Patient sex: F
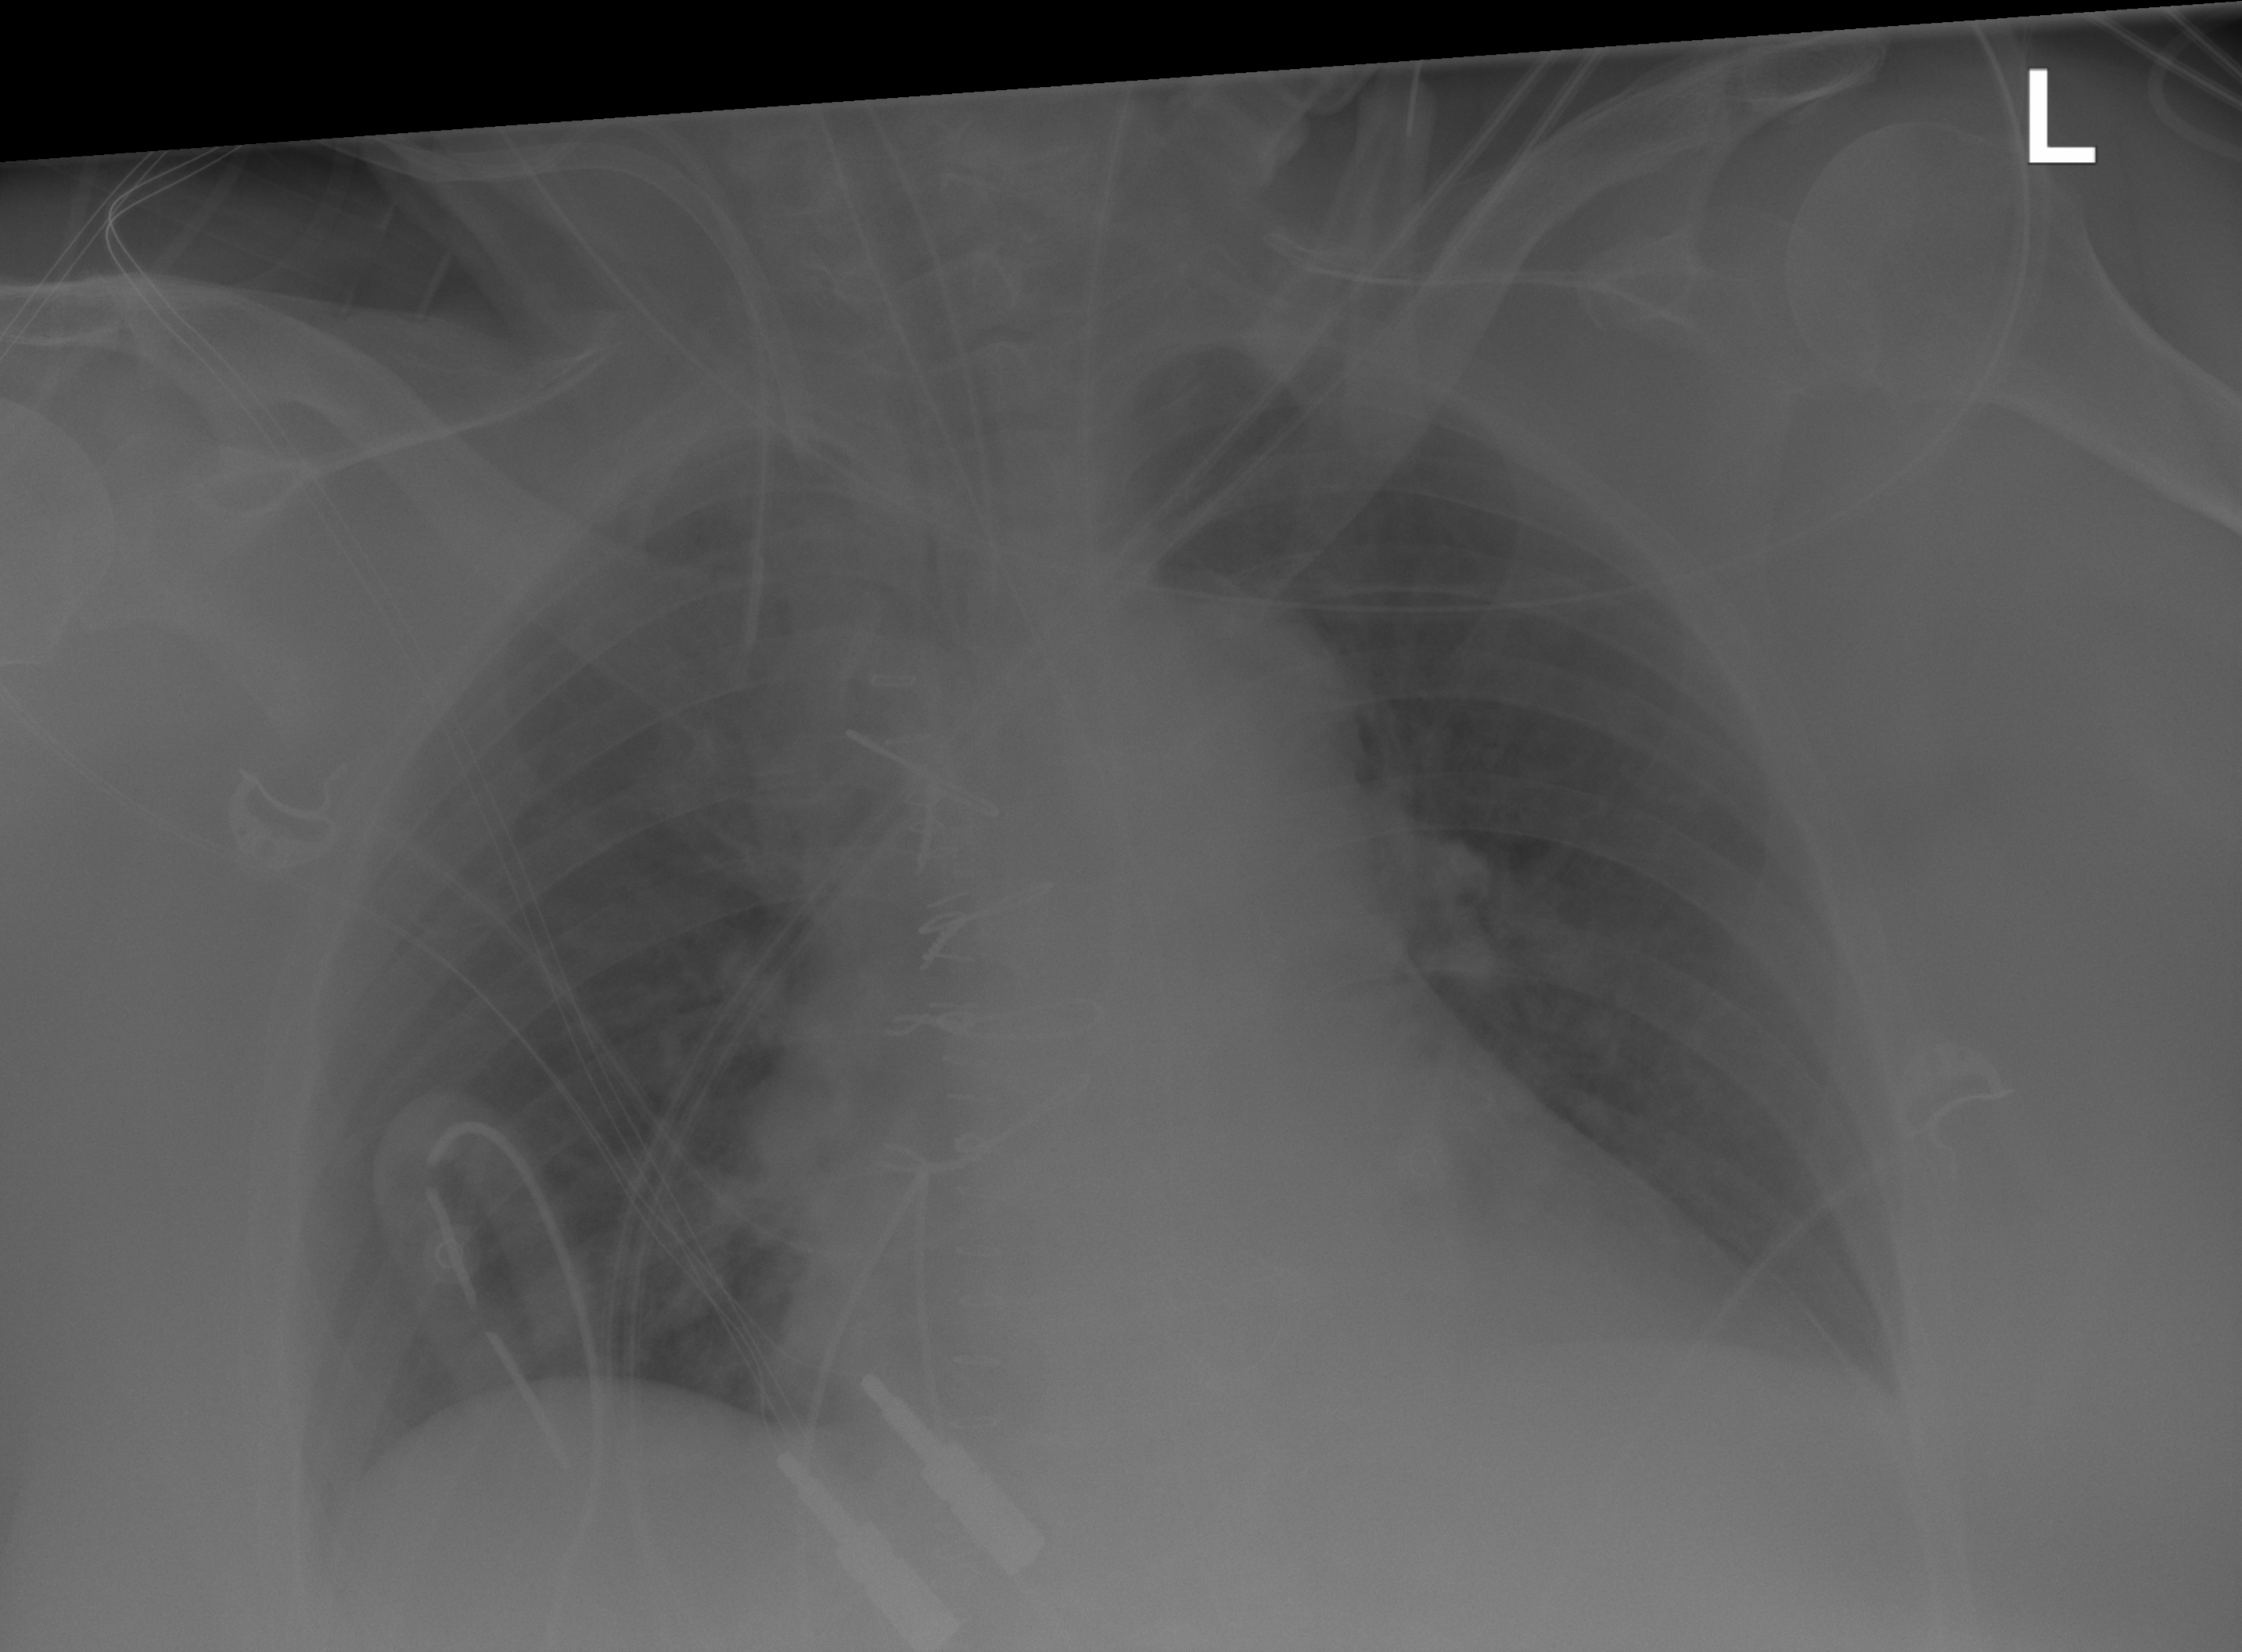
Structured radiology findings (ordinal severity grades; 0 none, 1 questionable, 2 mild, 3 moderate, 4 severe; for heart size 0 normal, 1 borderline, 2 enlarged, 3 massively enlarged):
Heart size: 2
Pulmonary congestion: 2
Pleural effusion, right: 2
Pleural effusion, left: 1
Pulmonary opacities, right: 1
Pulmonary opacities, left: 0
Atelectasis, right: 2
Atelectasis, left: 0